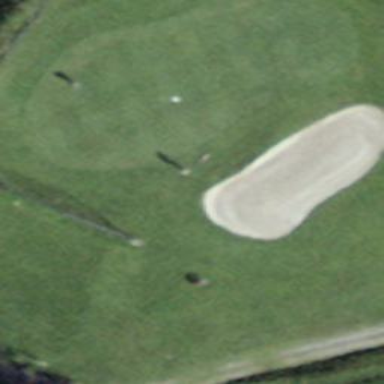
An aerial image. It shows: Sand bunker on golf course.